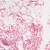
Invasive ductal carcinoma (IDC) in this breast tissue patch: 0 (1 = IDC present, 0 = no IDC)